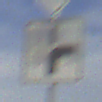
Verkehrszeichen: VerlaufVorfahrtsstrasse8
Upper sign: Vorfahrtsstrasse
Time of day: MorningAfternoon
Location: Outdoor (Suburban)
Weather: PartlyCloudy
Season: NotSpecified
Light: Natural